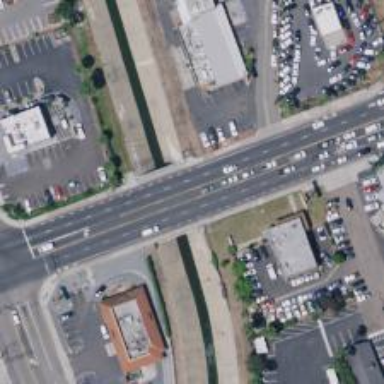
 featuring bridge. There is separate sidewalk beside it."